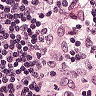
Metastatic tissue present: no